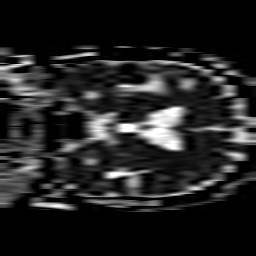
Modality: ADC
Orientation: coronal
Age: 64
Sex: male
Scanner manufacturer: philips
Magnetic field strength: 3 T
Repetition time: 3.794 s
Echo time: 0.06119 s